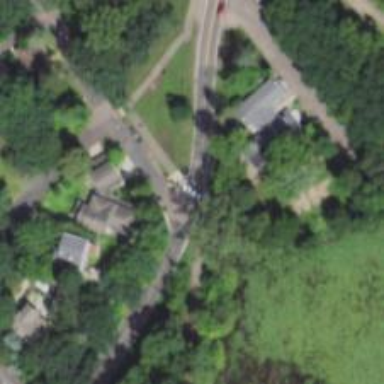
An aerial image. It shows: Marked asphalt cycleway with crossing.